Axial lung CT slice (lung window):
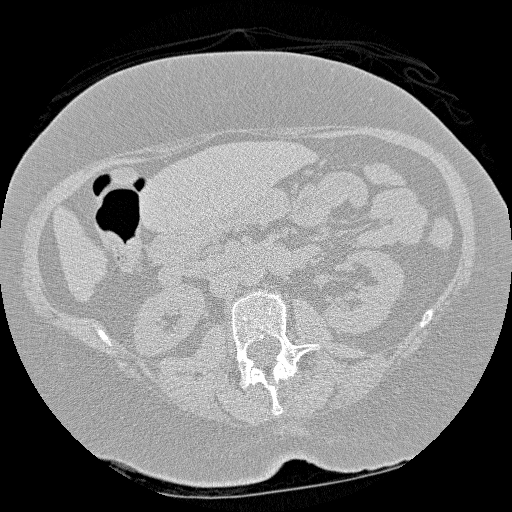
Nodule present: no